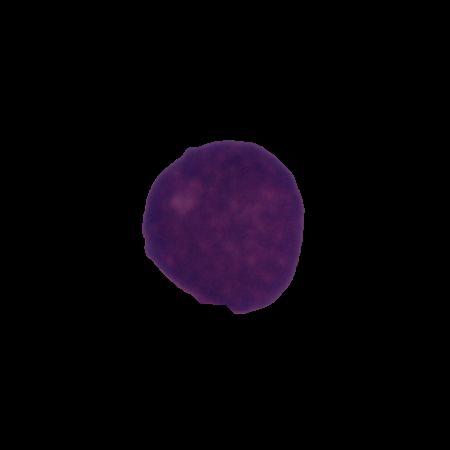
Label: cancer